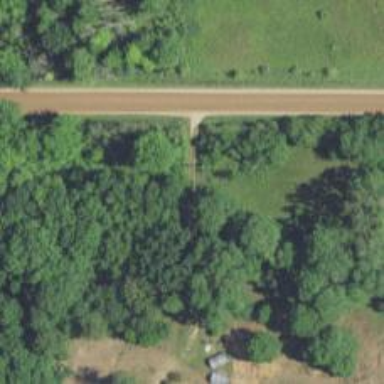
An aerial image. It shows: Driveway leading to service road.